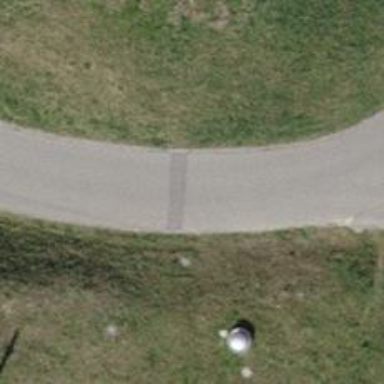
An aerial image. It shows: Unclassified road with asphalt surface.